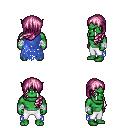
a pixel art fantasy rpg character, male body template, orc, green skin, blue tattered cape, white pants, pink left-swept hairstyle, white cloth bandages, four views (front, back, left, right), 2x2 character sprite sheet, small pixel art, hard edges, no anti-aliasing